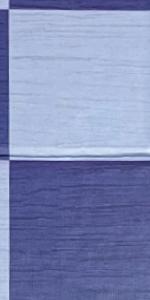
Label: Empty